Current action and preconditions to check: path_clear

Your task: For each precondition in the list above, predict whether it will hold at this action.

Consider the current scene as observed from the mobile robot's camera, and analyze the predicted future states of all dynamic agents (e.g., people, animals, vehicles, or any moving entities) within the NEXT SECOND.

IMPORTANT: Only answer "very likely" if you are absolutely certain—based on strong, clear evidence—that a dynamic agent will violate the precondition in the predicted future state. Do NOT answer "very likely" for unlikely, ambiguous, or low-probability risks.

Ask yourself for each precondition: Is there a high probability, with clear and convincing evidence, that the predicted future states of any dynamic agent will interfere with the predicted future state of the currently executing action within the NEXT SECOND, causing that precondition to fail?

Assess the risk level based on these predictions. Use "likely" or "very likely" if motions create a clear risk of interference.

Use "neutral" or "improbable" if agents are nearby but their predicted paths are clearly diverging or non-conflicting.

Failure Risk Categories: "very improbable", "improbable", "neutral", "likely", "very likely"

Answer Format: Output ONLY the probability_of_failure value from these categories: "very improbable", "improbable", "neutral", "likely", "very likely"

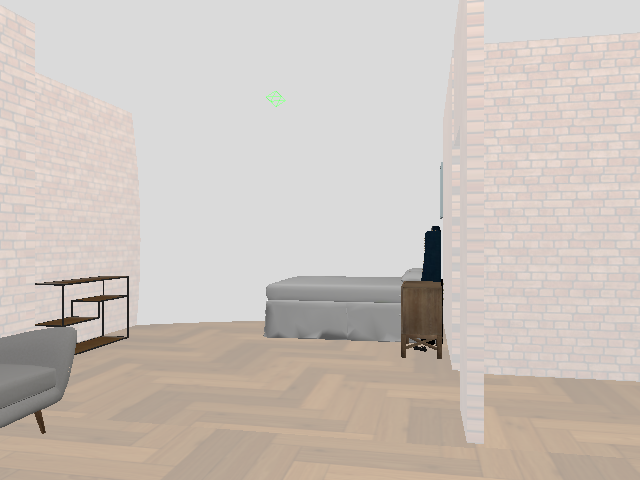

Answer: very improbable